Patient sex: F
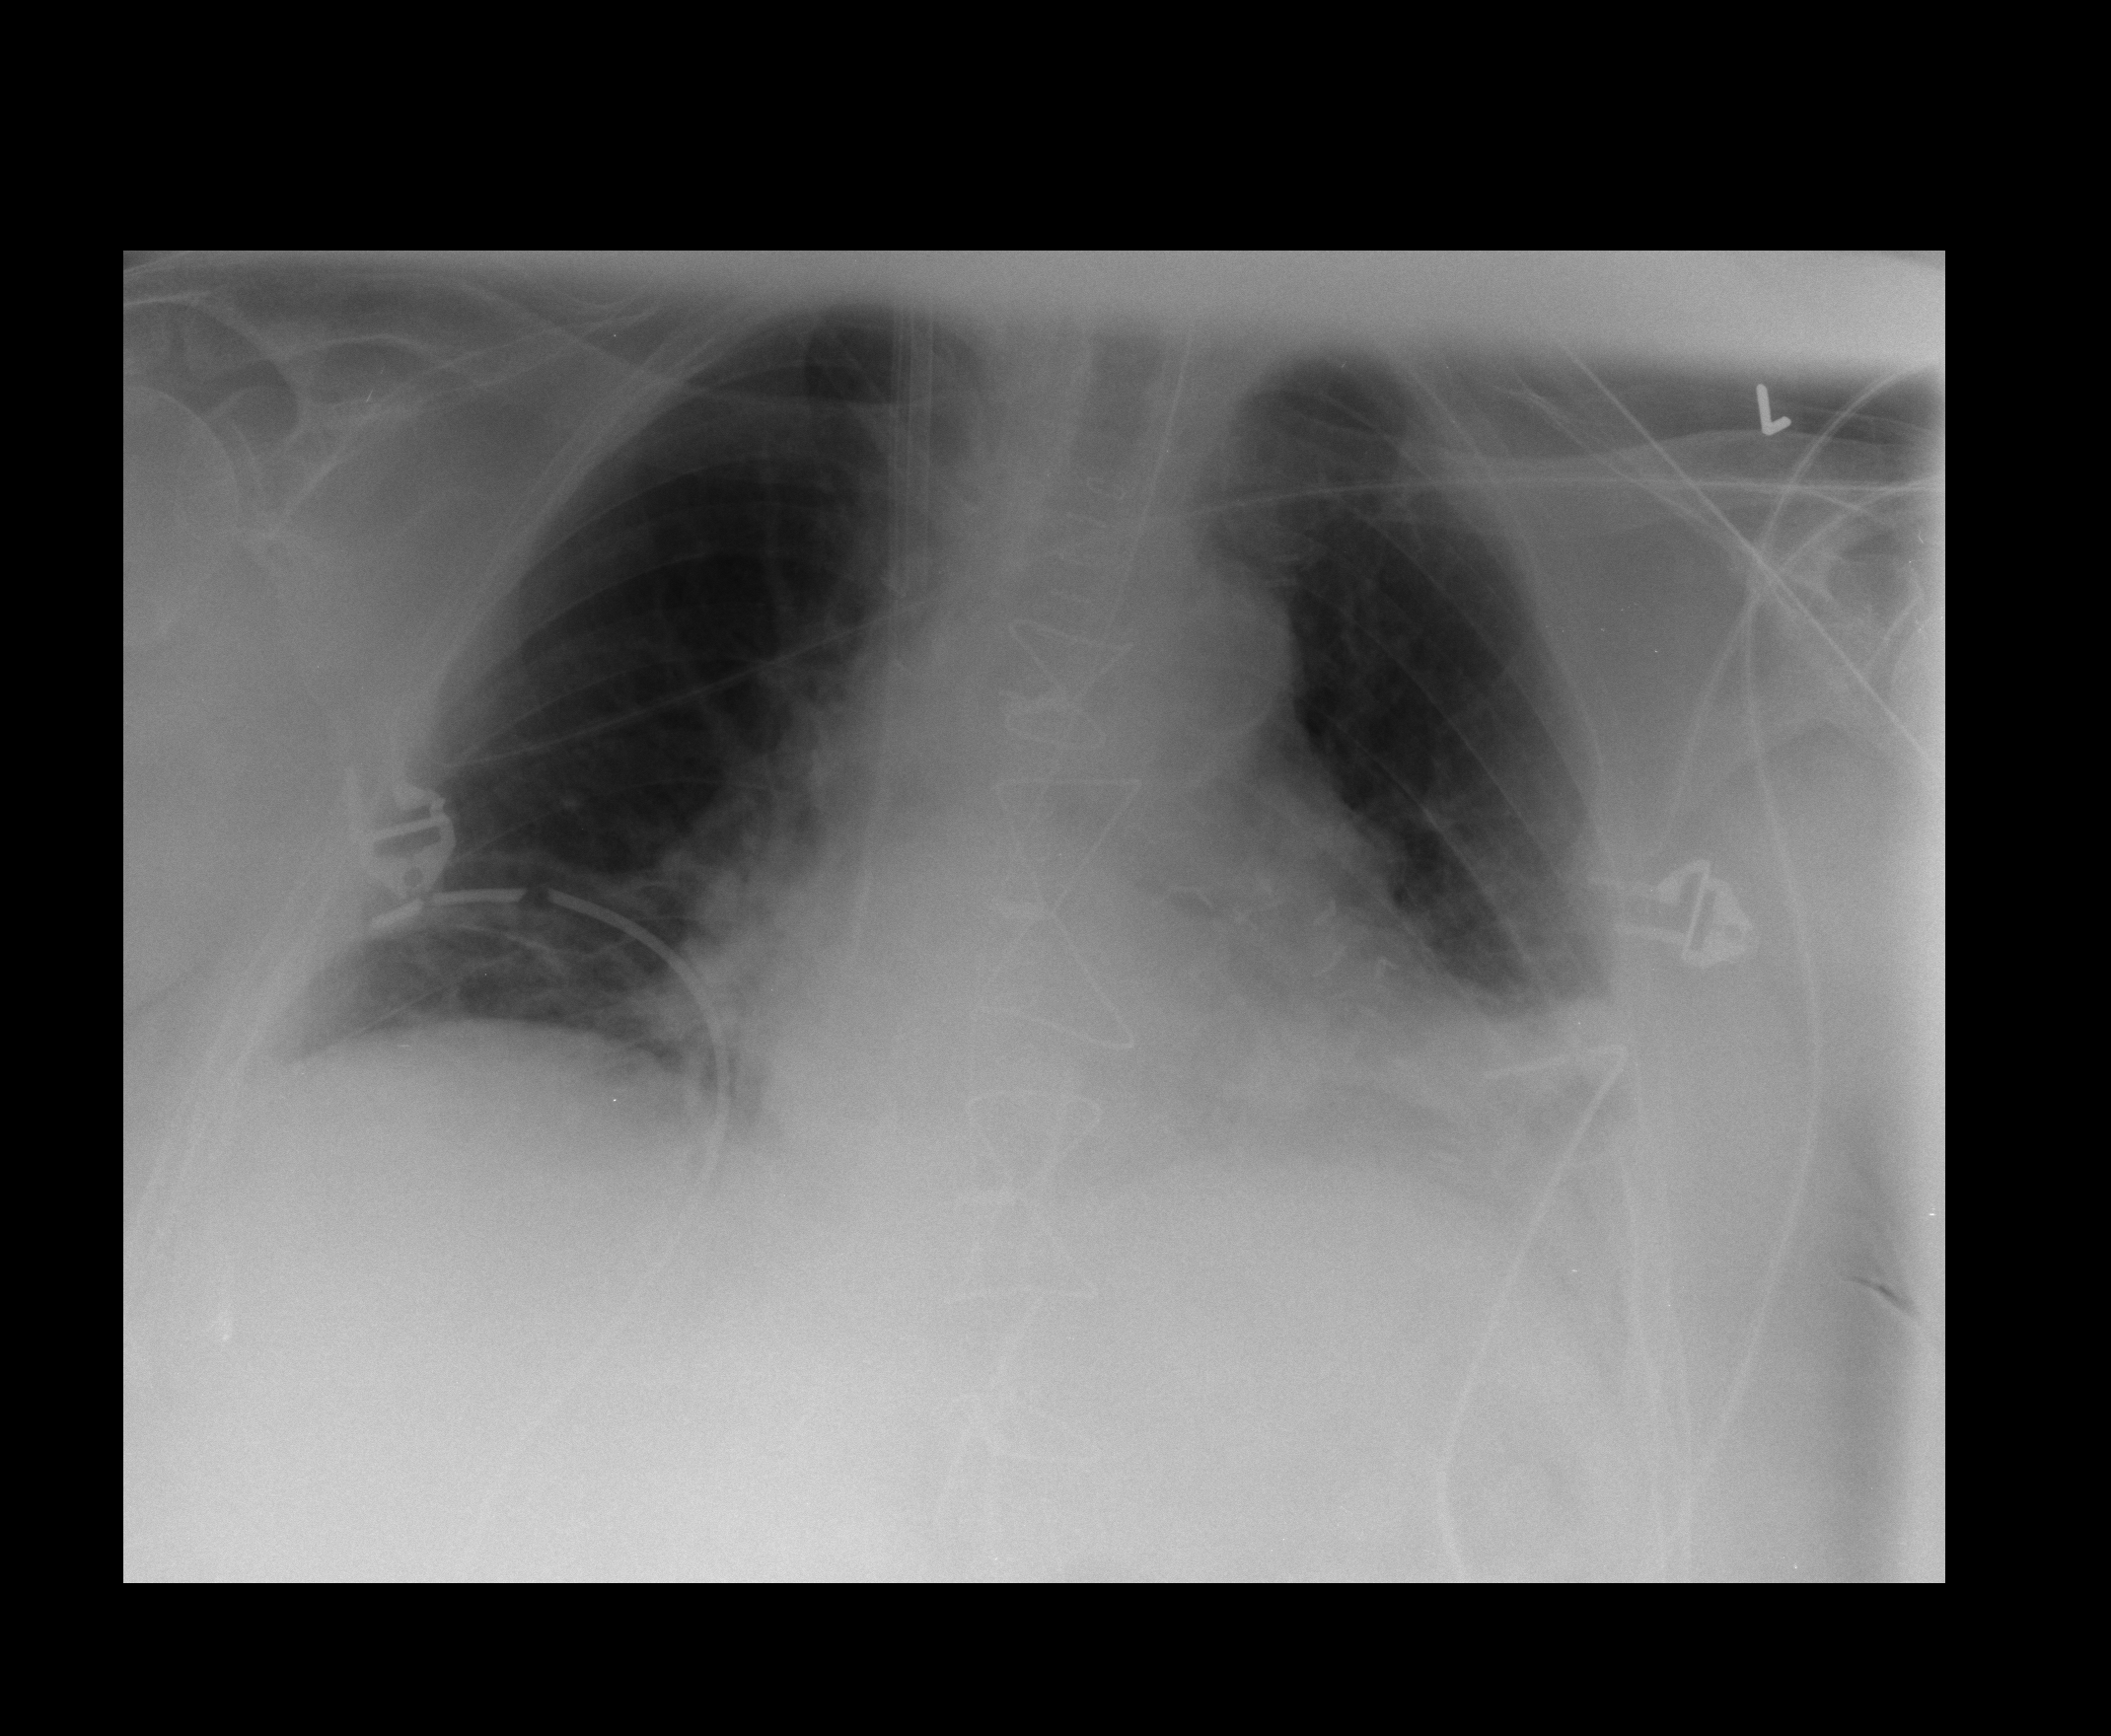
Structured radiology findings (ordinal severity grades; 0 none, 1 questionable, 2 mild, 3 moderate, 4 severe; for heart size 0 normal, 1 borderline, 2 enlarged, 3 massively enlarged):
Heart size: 0
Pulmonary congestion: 0
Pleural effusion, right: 0
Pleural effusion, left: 2
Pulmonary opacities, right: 0
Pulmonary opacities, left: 0
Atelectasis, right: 2
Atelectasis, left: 2